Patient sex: M
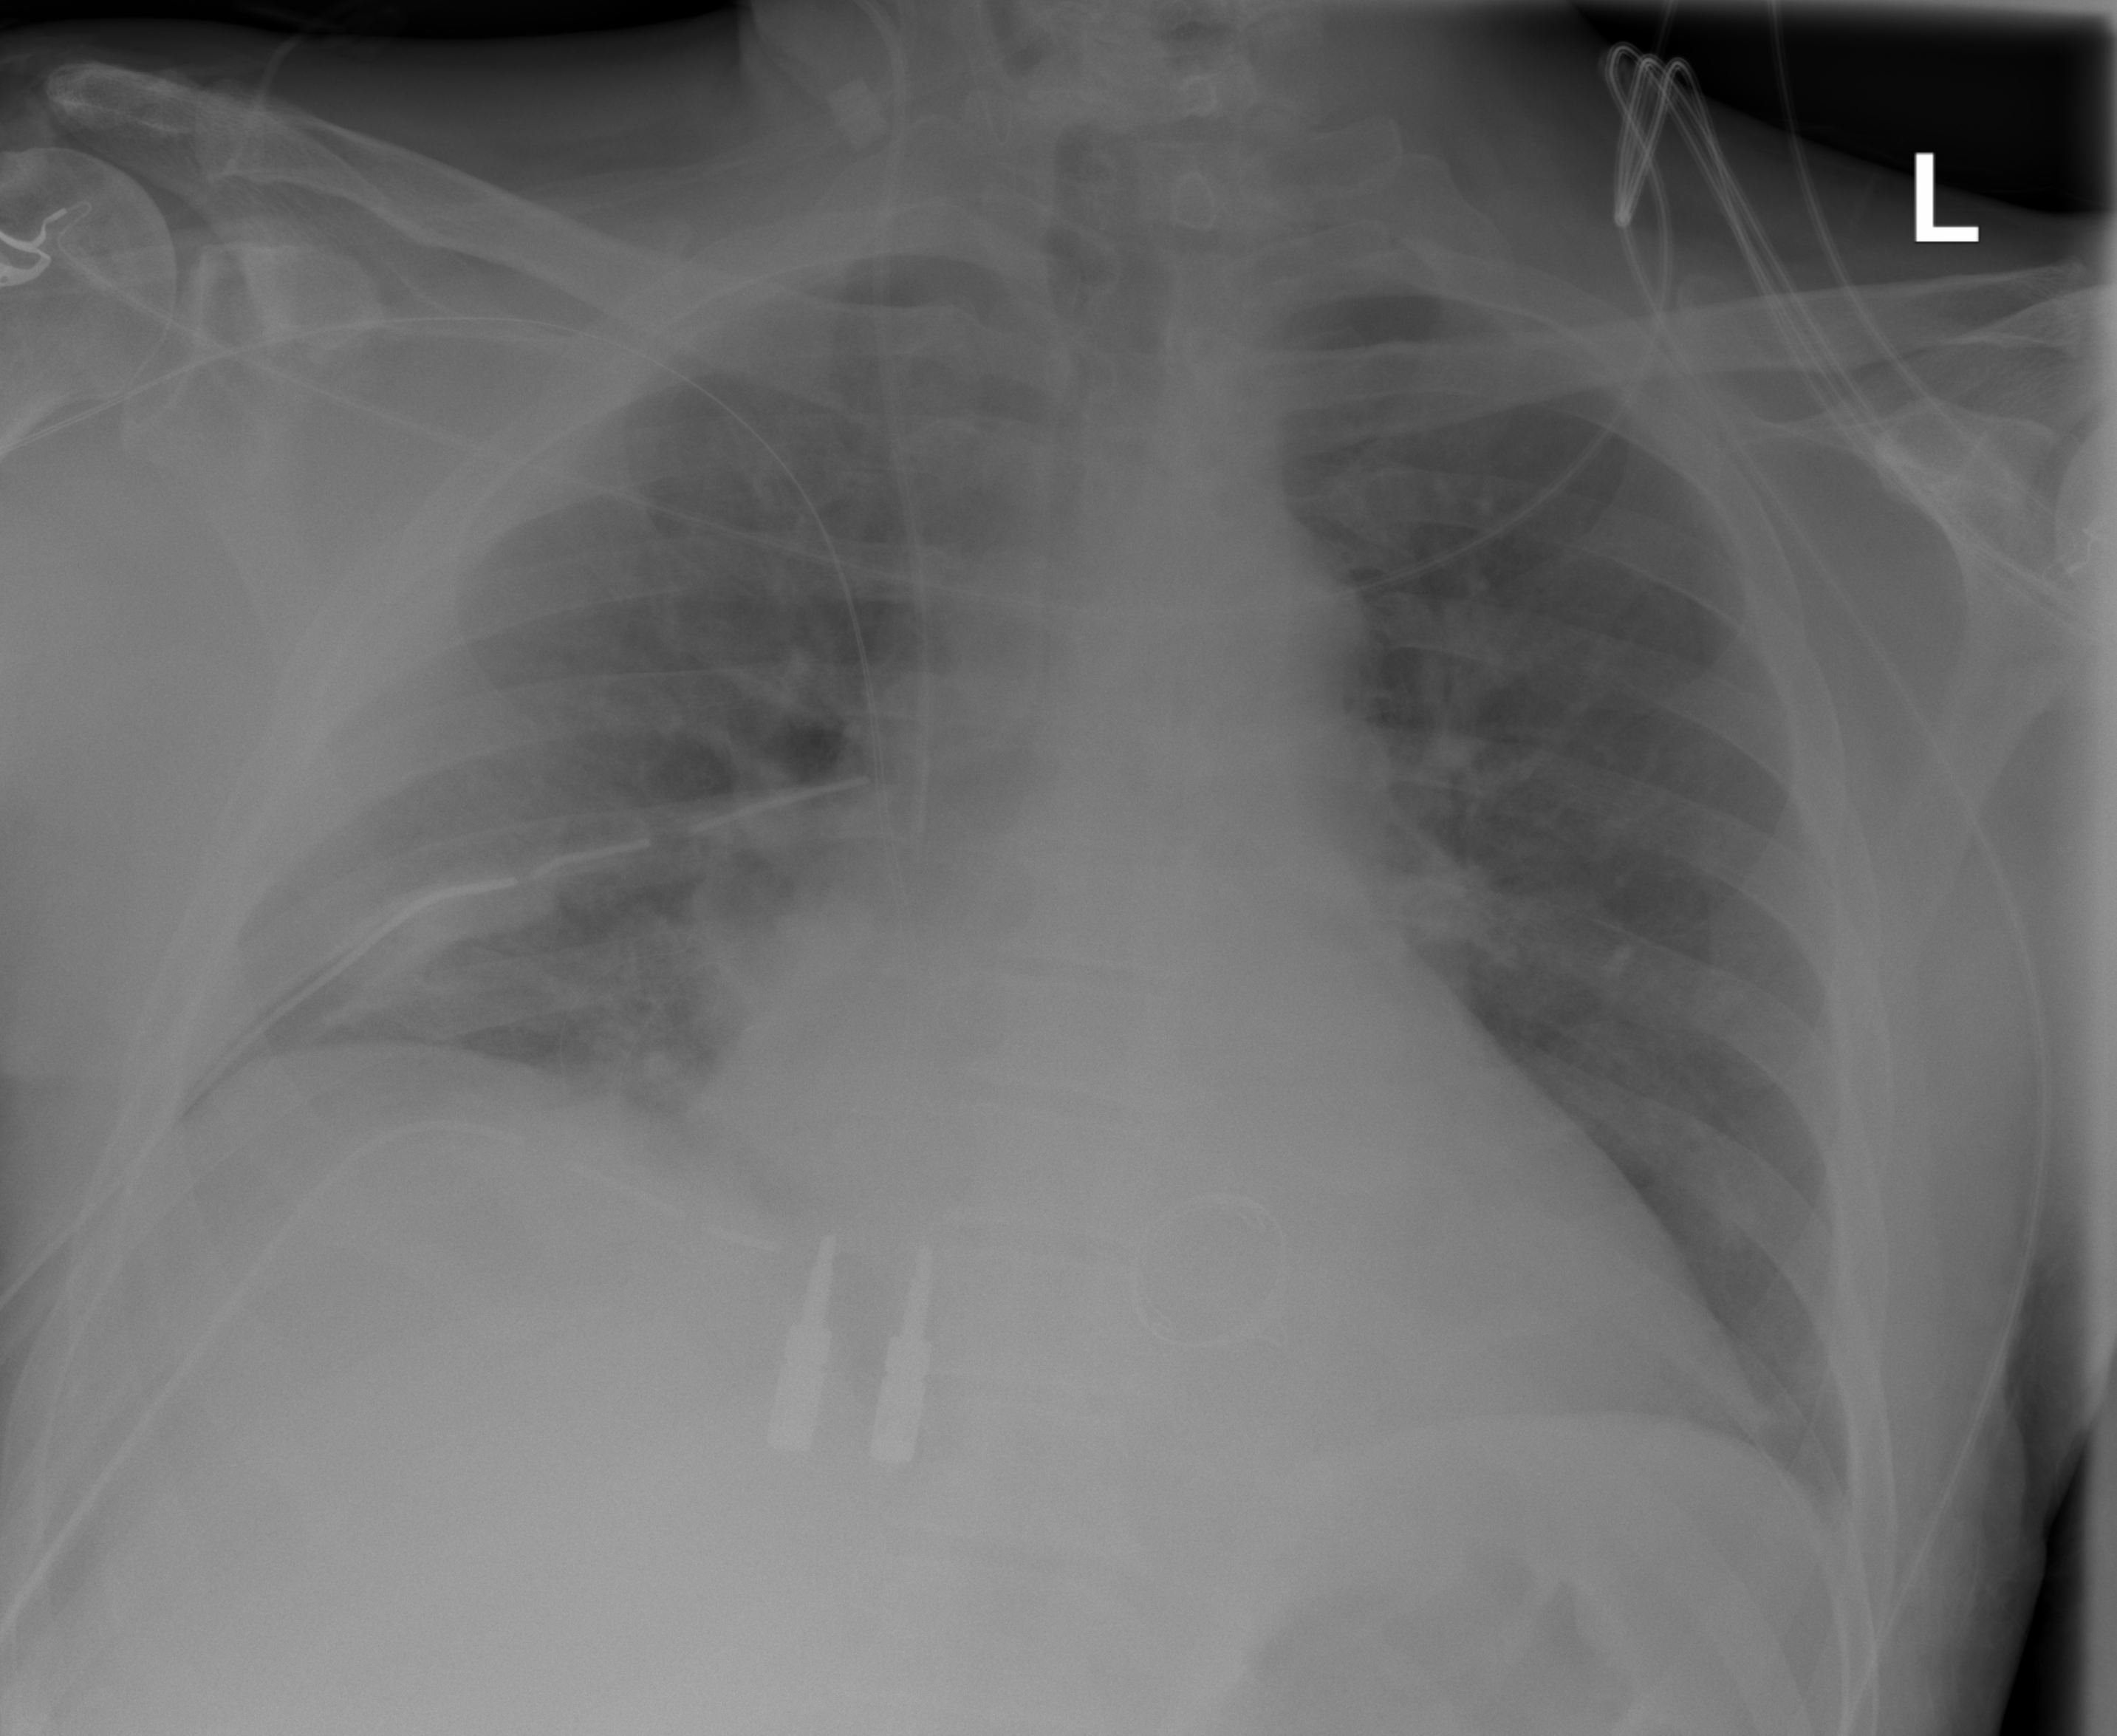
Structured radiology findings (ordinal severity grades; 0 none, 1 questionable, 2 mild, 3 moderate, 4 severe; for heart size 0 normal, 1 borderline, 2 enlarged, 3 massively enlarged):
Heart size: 2
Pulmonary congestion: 2
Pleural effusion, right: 1
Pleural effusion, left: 0
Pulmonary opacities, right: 2
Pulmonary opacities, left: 0
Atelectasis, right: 3
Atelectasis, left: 2